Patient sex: M
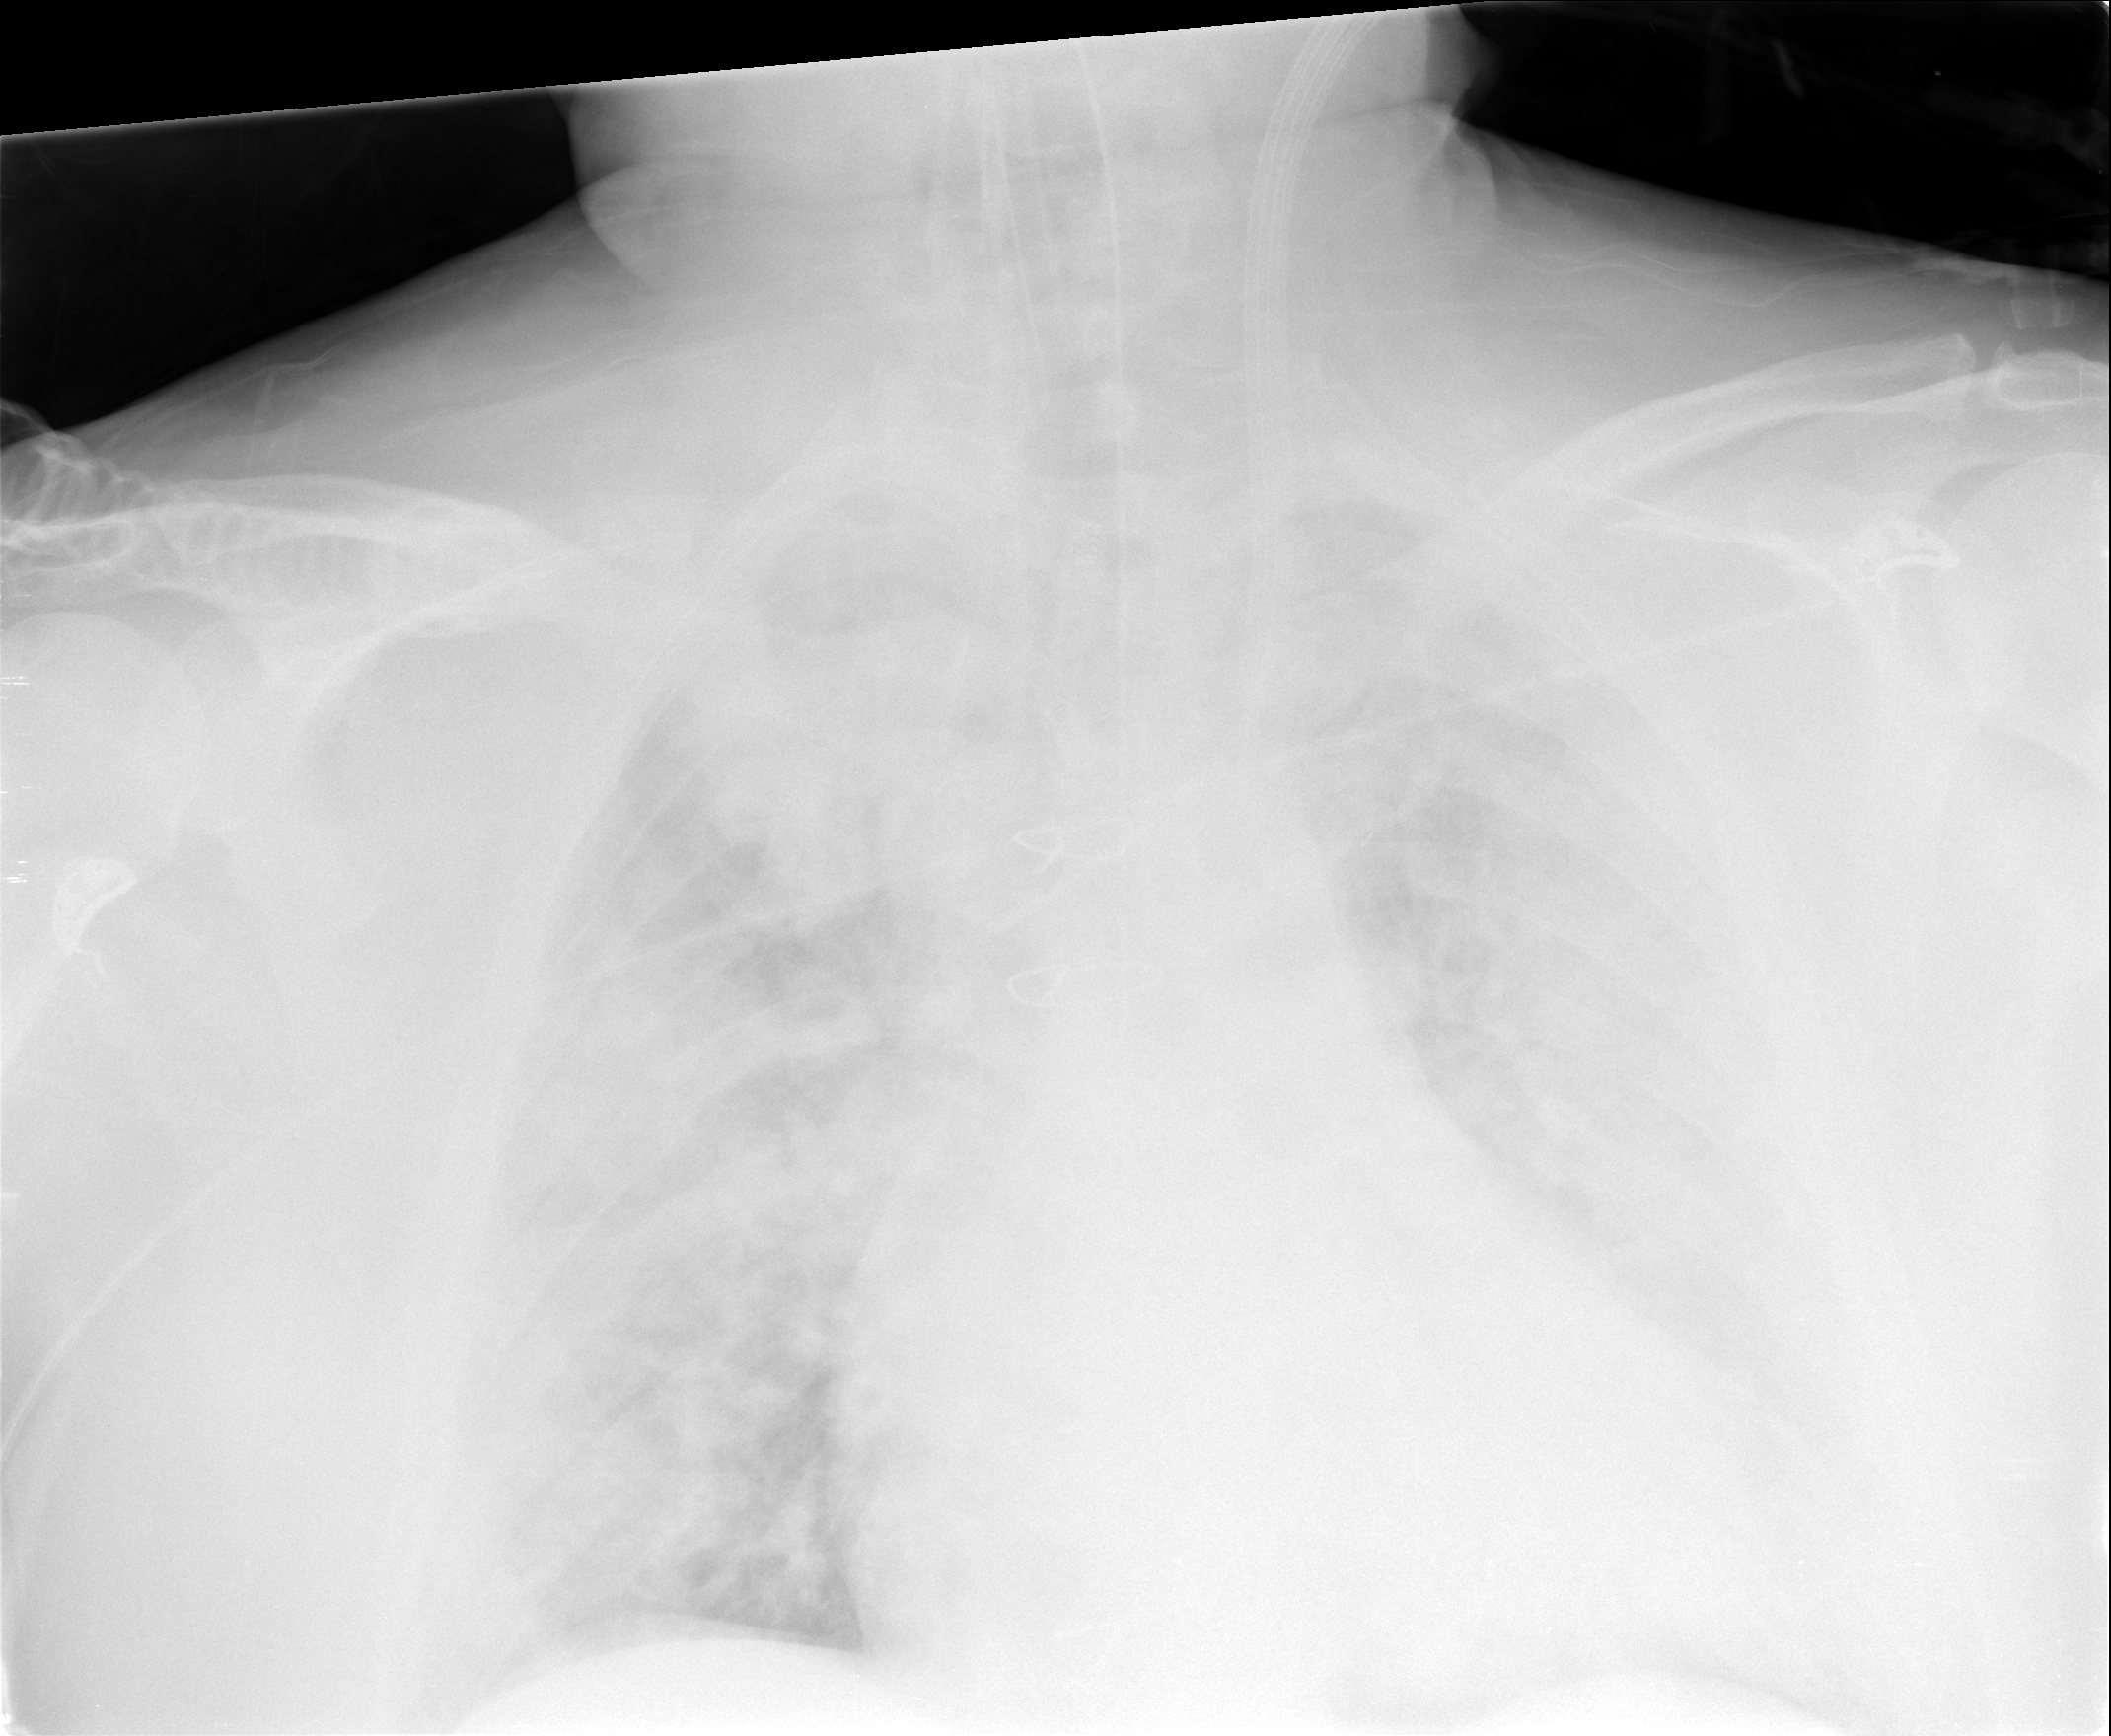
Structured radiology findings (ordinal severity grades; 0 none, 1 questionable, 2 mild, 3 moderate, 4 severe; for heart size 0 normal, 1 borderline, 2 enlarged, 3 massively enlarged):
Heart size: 0
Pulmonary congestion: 0
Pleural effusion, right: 0
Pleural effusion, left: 0
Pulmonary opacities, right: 4
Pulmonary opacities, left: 4
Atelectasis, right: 2
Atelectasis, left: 2